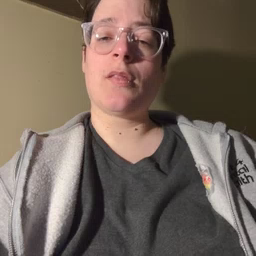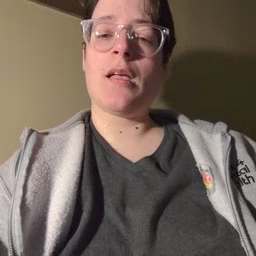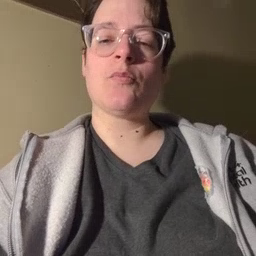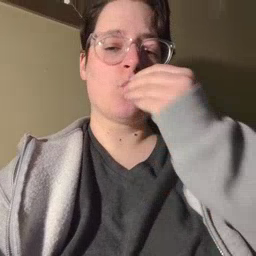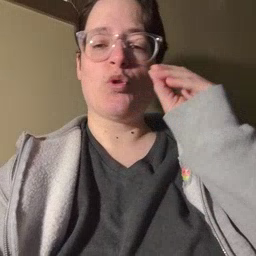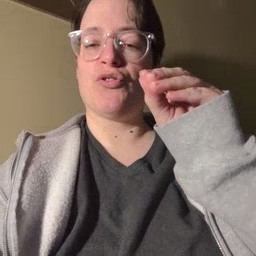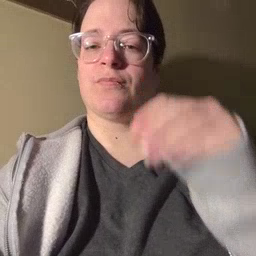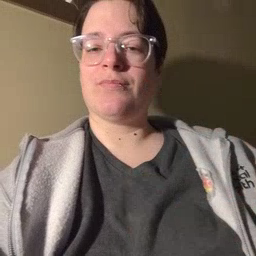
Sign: kiss